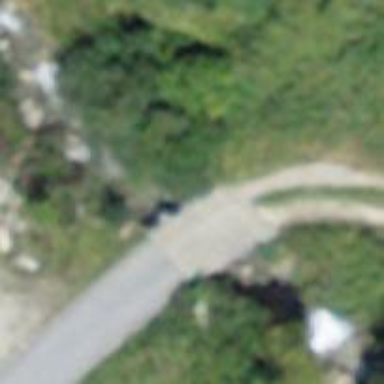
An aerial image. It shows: Track road with bridge. The track type is grade 3.